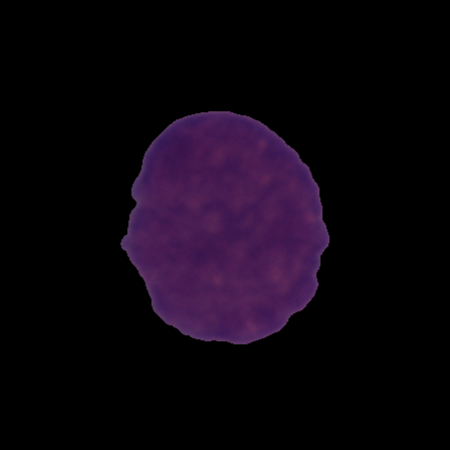
Label: cancer